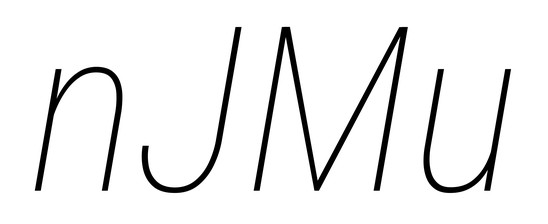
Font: Roboto-Italic_Condensed_Thin_Italic